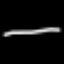
Label: line